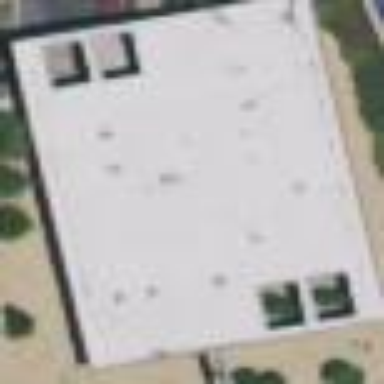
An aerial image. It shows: Commercial building.